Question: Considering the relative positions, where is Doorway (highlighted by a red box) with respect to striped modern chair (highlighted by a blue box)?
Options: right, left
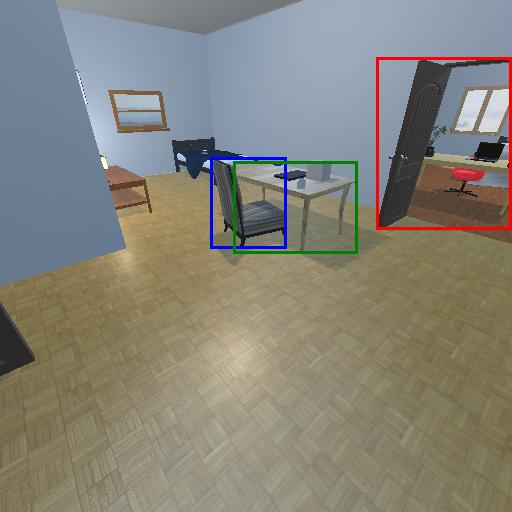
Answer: right